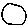
Label: circle